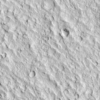
Label: not_dusty